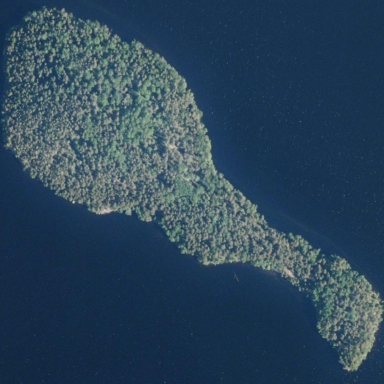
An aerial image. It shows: Forested woodland on charming islet.